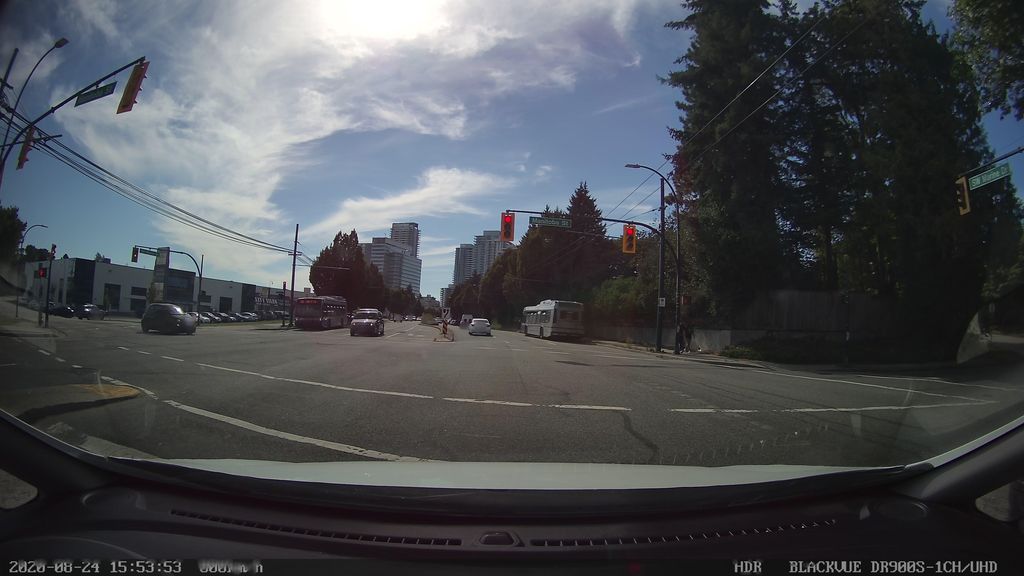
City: vancouver